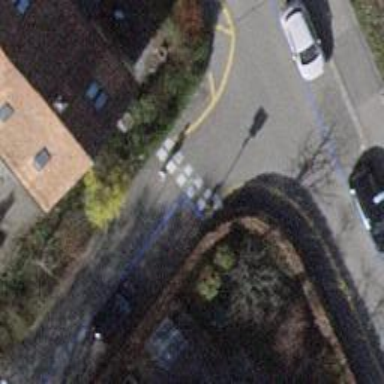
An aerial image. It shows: Bump for traffic calming.